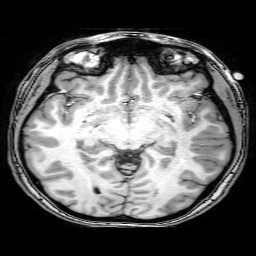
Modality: T1w
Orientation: coronal
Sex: female
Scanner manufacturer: philips
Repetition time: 0.008199 s
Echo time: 0.00377 s